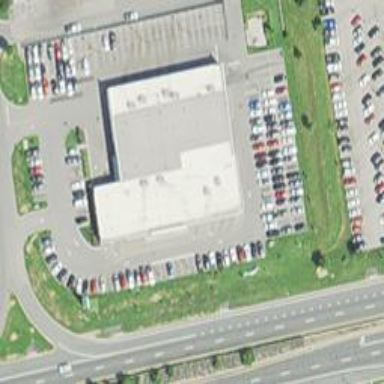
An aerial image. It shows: Commercial building housing car shop.